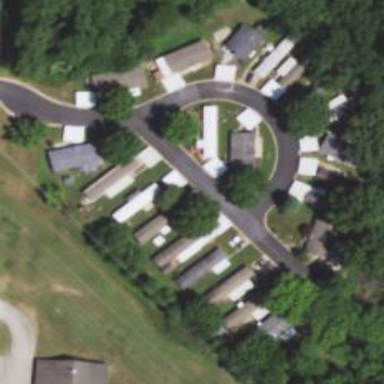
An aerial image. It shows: Residential area known as trailer park.